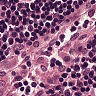
Metastatic tissue present: no